Question: What is the maximum amount of money that can be robbed from the houses? The neighbour houses cannot be robbed at the same time.
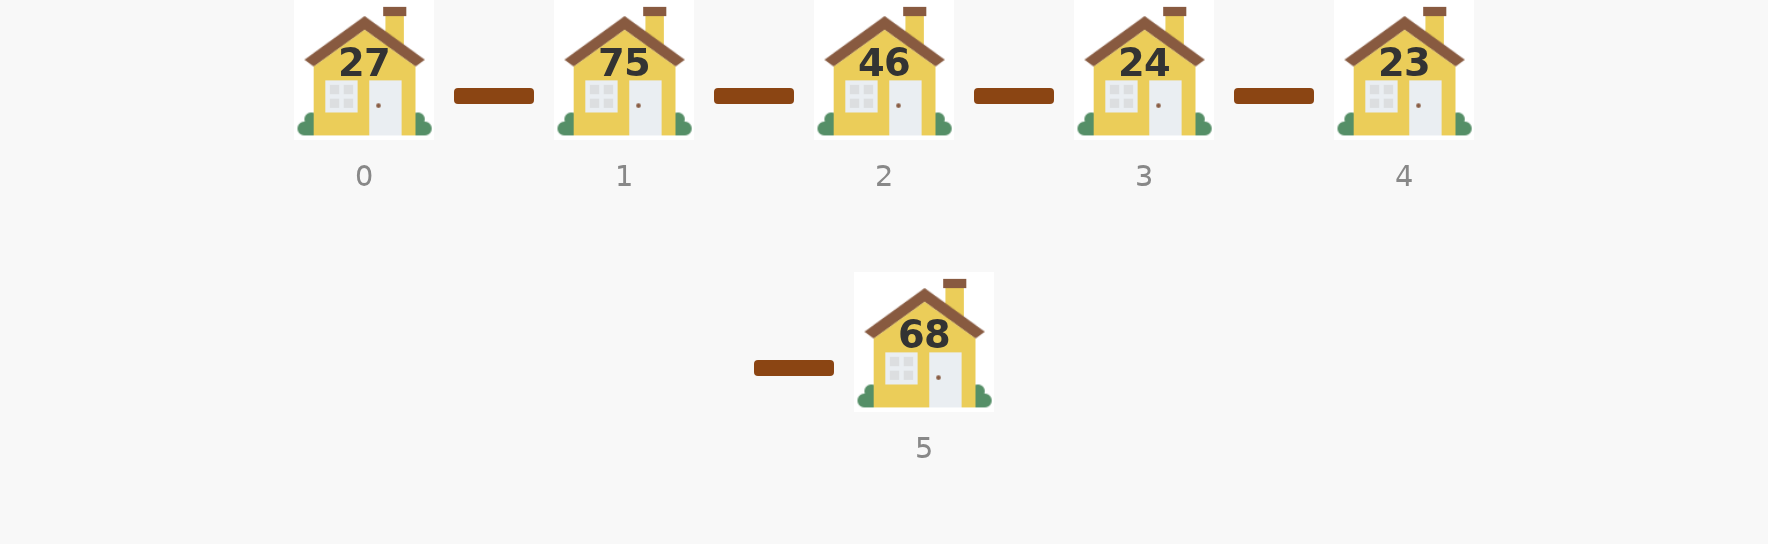
Answer: 167